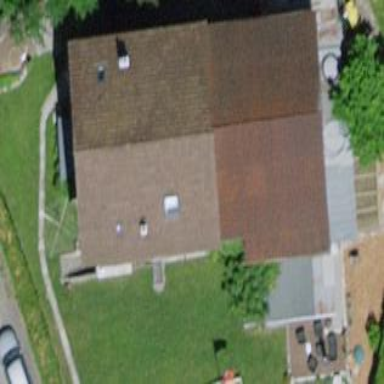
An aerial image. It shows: Detached building.